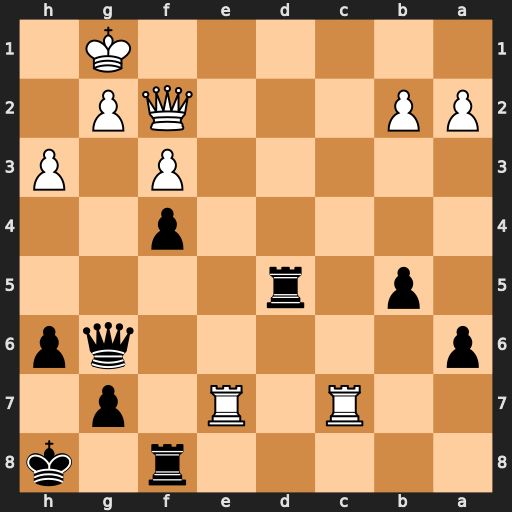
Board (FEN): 5r1k/2R1R1p1/p5qp/1p1r4/5p2/5P1P/PP3QP1/6K1
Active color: b
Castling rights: -
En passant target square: -
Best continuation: Rd1+ Re1 Rxe1+ Qxe1 Qb6+ Kh2 Qxc7